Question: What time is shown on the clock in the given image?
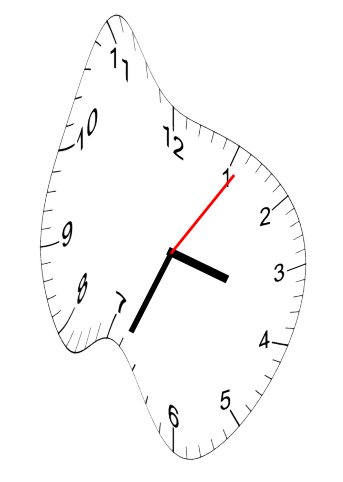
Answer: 03:34:06